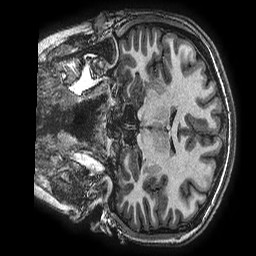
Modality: T1w
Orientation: coronal
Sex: female
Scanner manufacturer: ge
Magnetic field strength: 3 T
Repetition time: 0.00766 s
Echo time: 0.003476 s